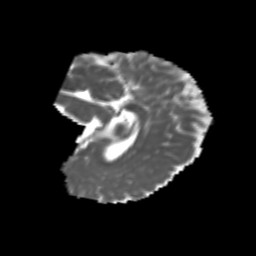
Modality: MD
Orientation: sagittal
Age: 8
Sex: male
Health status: healthy